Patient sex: M
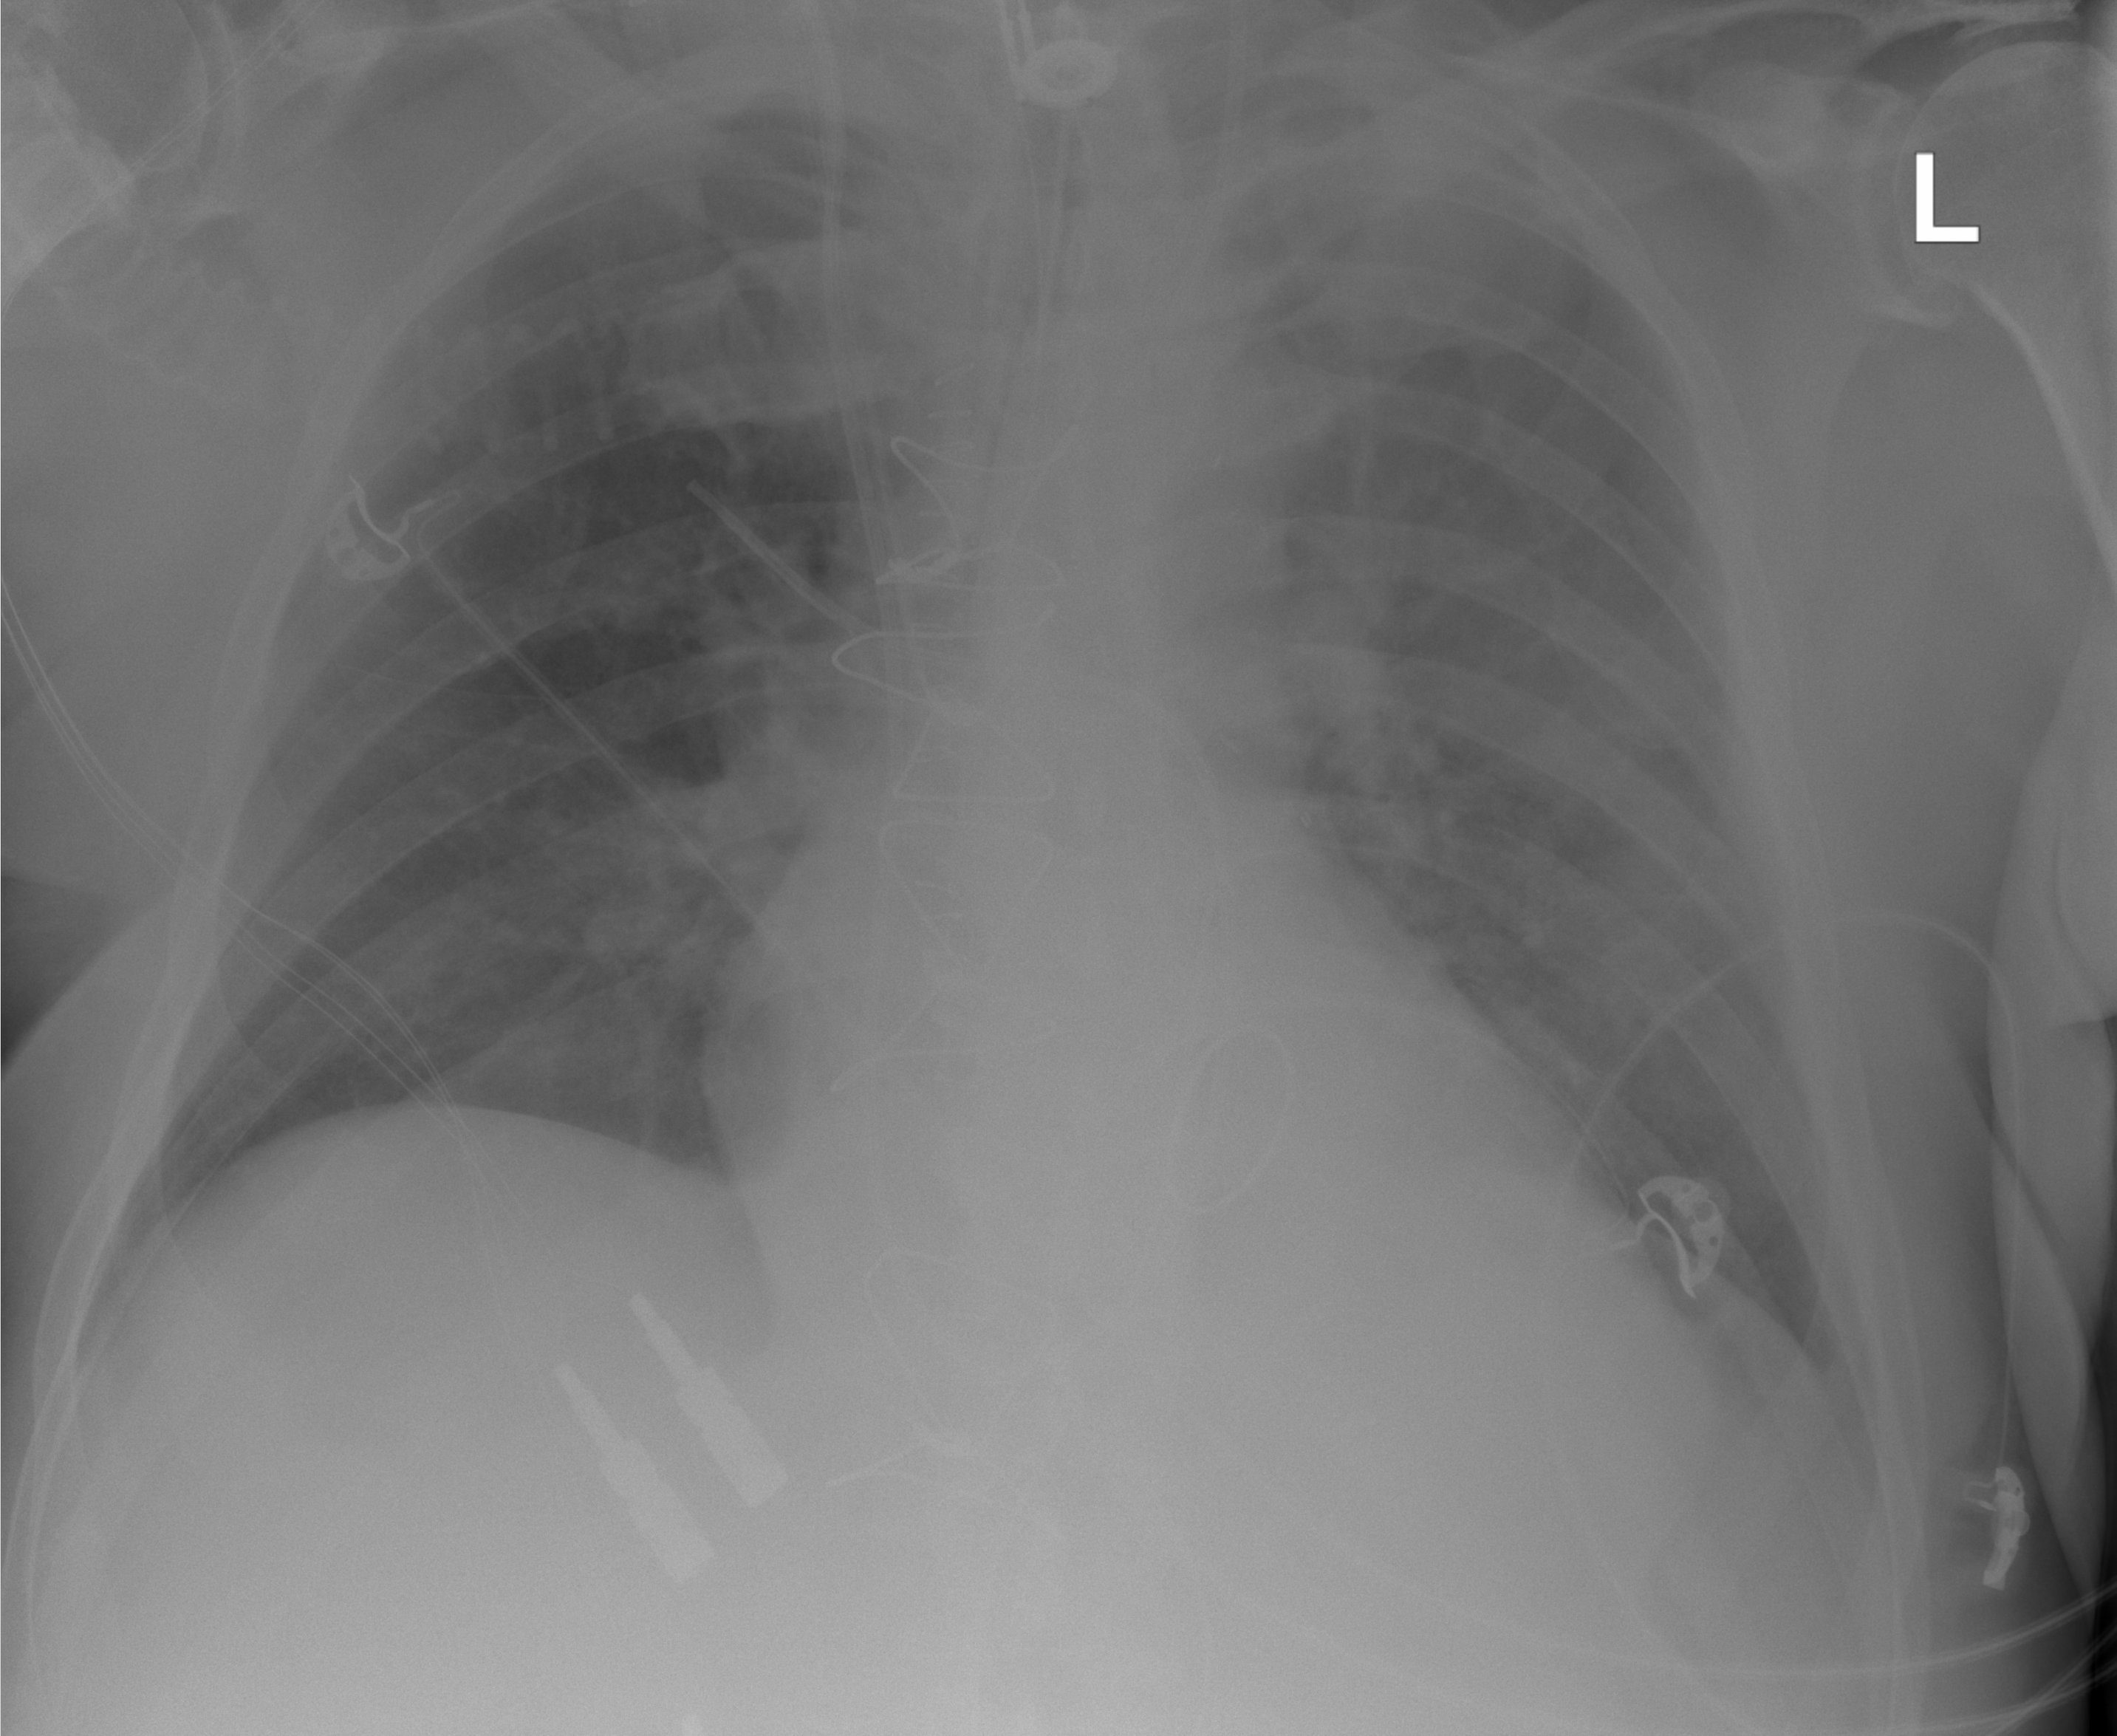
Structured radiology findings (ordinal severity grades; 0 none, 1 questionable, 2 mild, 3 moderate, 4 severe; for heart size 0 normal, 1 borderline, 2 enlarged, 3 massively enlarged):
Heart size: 1
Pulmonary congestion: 2
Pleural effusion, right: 0
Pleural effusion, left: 2
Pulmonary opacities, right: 0
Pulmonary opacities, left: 0
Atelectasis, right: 0
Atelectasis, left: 1